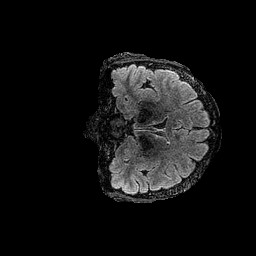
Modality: FLAIR
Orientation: coronal
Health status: ill
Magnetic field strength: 3 T